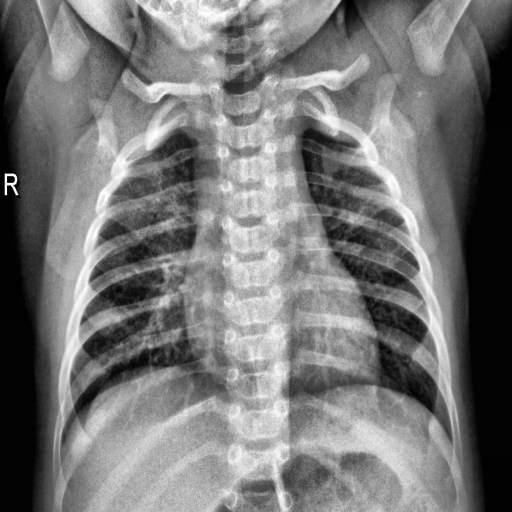
Finding: NORMAL